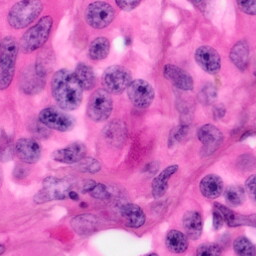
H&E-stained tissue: Pancreatic